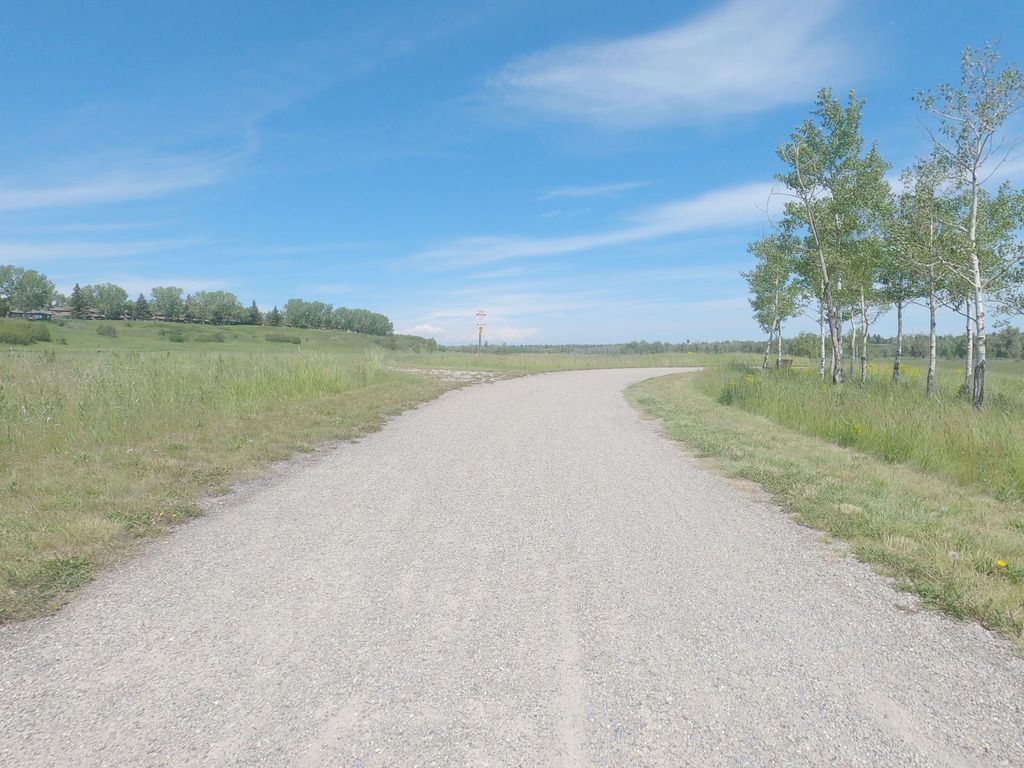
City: calgary